Question: I am trying to place a button where I want it, using the Bootstrap grid system, but I can't get it to work.
Here is what I currently have:

I would like the button to be of the page and . How can I do this?
My code is the following:
'''
<div class='container'>
<div class='row marketing'>
<div class='col-lg-15'>
<div class='page-header'>
<div class='row'>
<div class='col-md-10'>
<div class='media'>
<div class='media-body'>
<h1 class='media-heading'>
Title
<small>Subtitle</small>
</h1>
<h5>Additional text</h5>
</div>
</div>
</div>
</div>
<div class='row'>
<div class='col-md-2'>
<button class='btn'>Button</button>
</div>
</div>
</div>
<h3>Page Content:</h3>
<p>Lorem ipsum dolor sit amet, consectetur adipiscing elit.</p>
</div>
</div>
'''
Here is a working example: <URL>
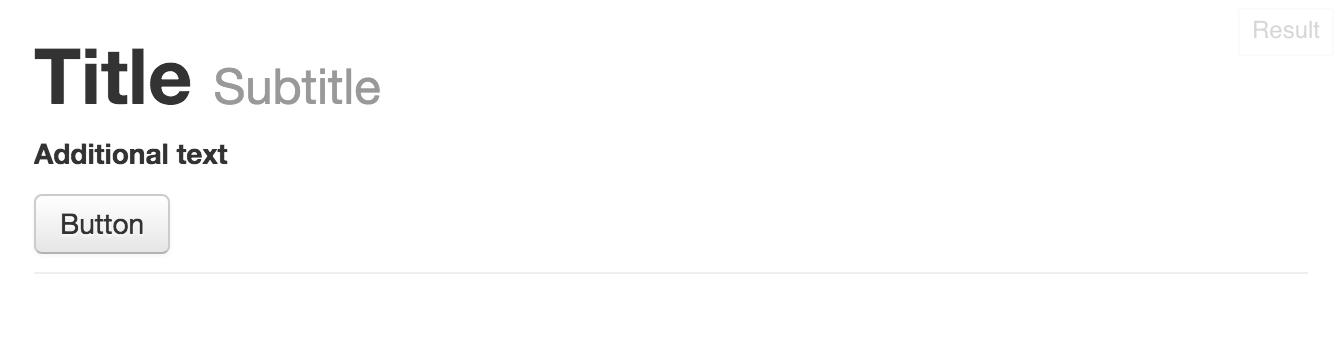
Answer: You just messed up yours rows and columns. If you want everything in one row, you simply do not create another row for your button (this will put it below your first row). Just image it like a table. Another thing is, that if you use some h tags, they have some spacing, so if you still put everything in one row it will almost work, but as you mention in comment your button will be in line with "additional text". So you have to put button above your h1 tag, give it class "pull-right" and delete class row on div with button. Here is what works for me in fiddle:
'''
<div class='container'>
<div class='row marketing'>
<div class='col-lg-12'>
<div class='page-header'>
<div class='row'>
<div class='col-md-2 pull-right'>
<button class='btn'>Button</button>
</div>
<div class='col-md-10 pull-left'>
<div class='media'>
<div class='media-body'>
<h1 class='media-heading'>
Title
<small>Subtitle</small>
</h1>
<h5>Additional text</h5>
</div>
</div>
</div>
</div>
</div>
<h3>Page Content:</h3>
<p>Lorem ipsum dolor sit amet, consectetur adipiscing elit.</p>
</div>
</div>
'''
And just for future, bootstrap used 12 column grid, so there is no reason to use col-lg-15. Well, at least if you didn't edit bootstrap files itself.